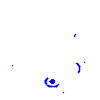
Particle: electron